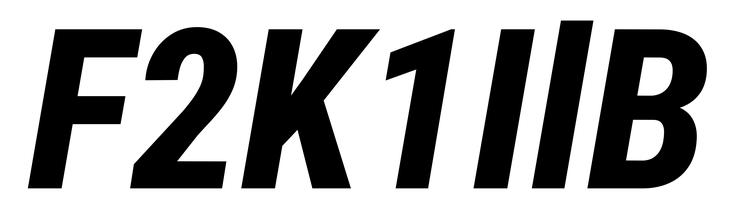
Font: Roboto-Italic_Condensed_ExtraBold_Italic